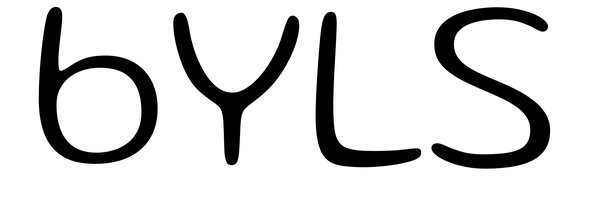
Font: Gluten_ExtraLight